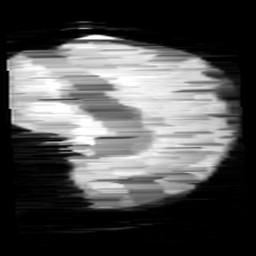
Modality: minIP
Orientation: sagittal
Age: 10
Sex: male
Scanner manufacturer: siemens
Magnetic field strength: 3 T
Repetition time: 0.027 s
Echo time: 0.02 s